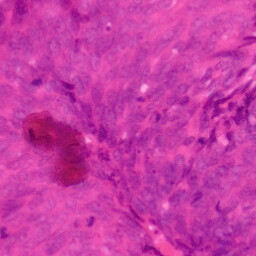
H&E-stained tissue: Colon